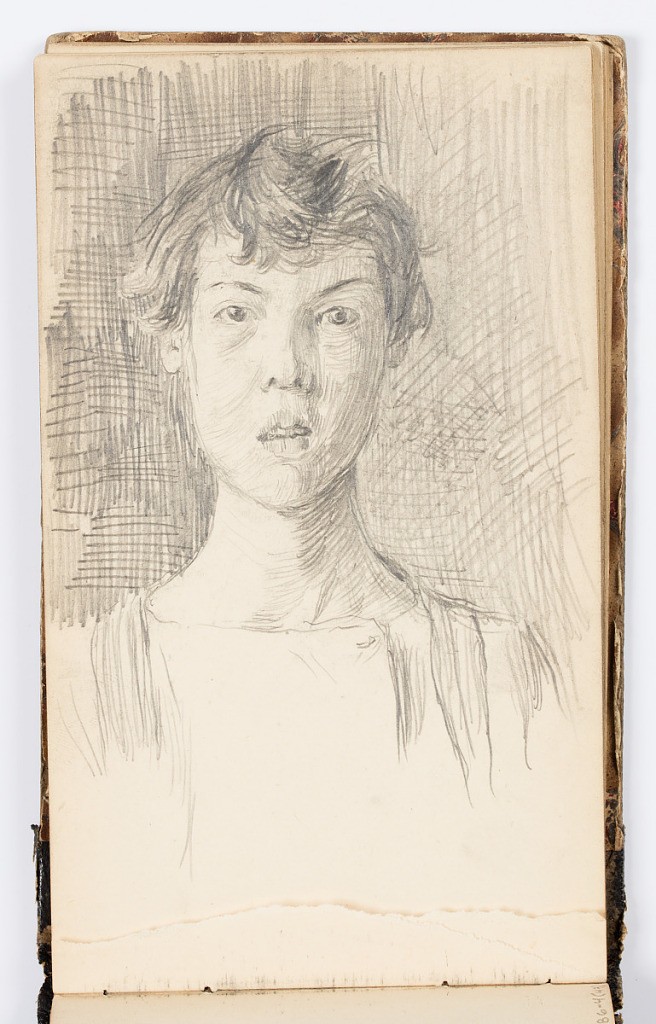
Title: Sketchbook Page: Self-Portrait
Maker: Kenyon Cox, American, 1856–1919
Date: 1875
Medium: Graphite on paper
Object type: Sketchbook folio
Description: Self-portrait of the artist gazing directly ahead.